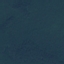
Land use / land cover: Forest